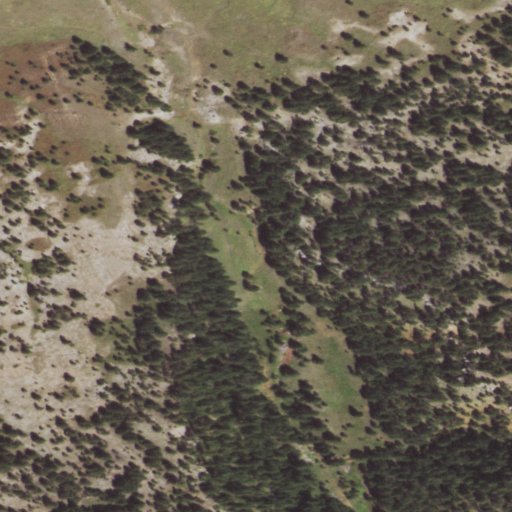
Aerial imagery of valley in Wyoming named Adams Canyon containing grassland, evergreen forest, and shrub